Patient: sex M, age 50
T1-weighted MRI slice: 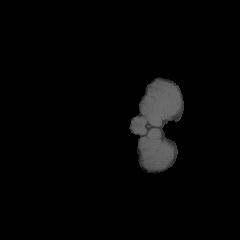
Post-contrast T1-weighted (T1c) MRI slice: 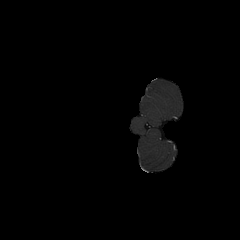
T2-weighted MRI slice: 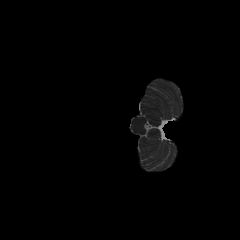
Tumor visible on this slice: no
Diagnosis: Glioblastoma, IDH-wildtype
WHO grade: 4